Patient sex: M
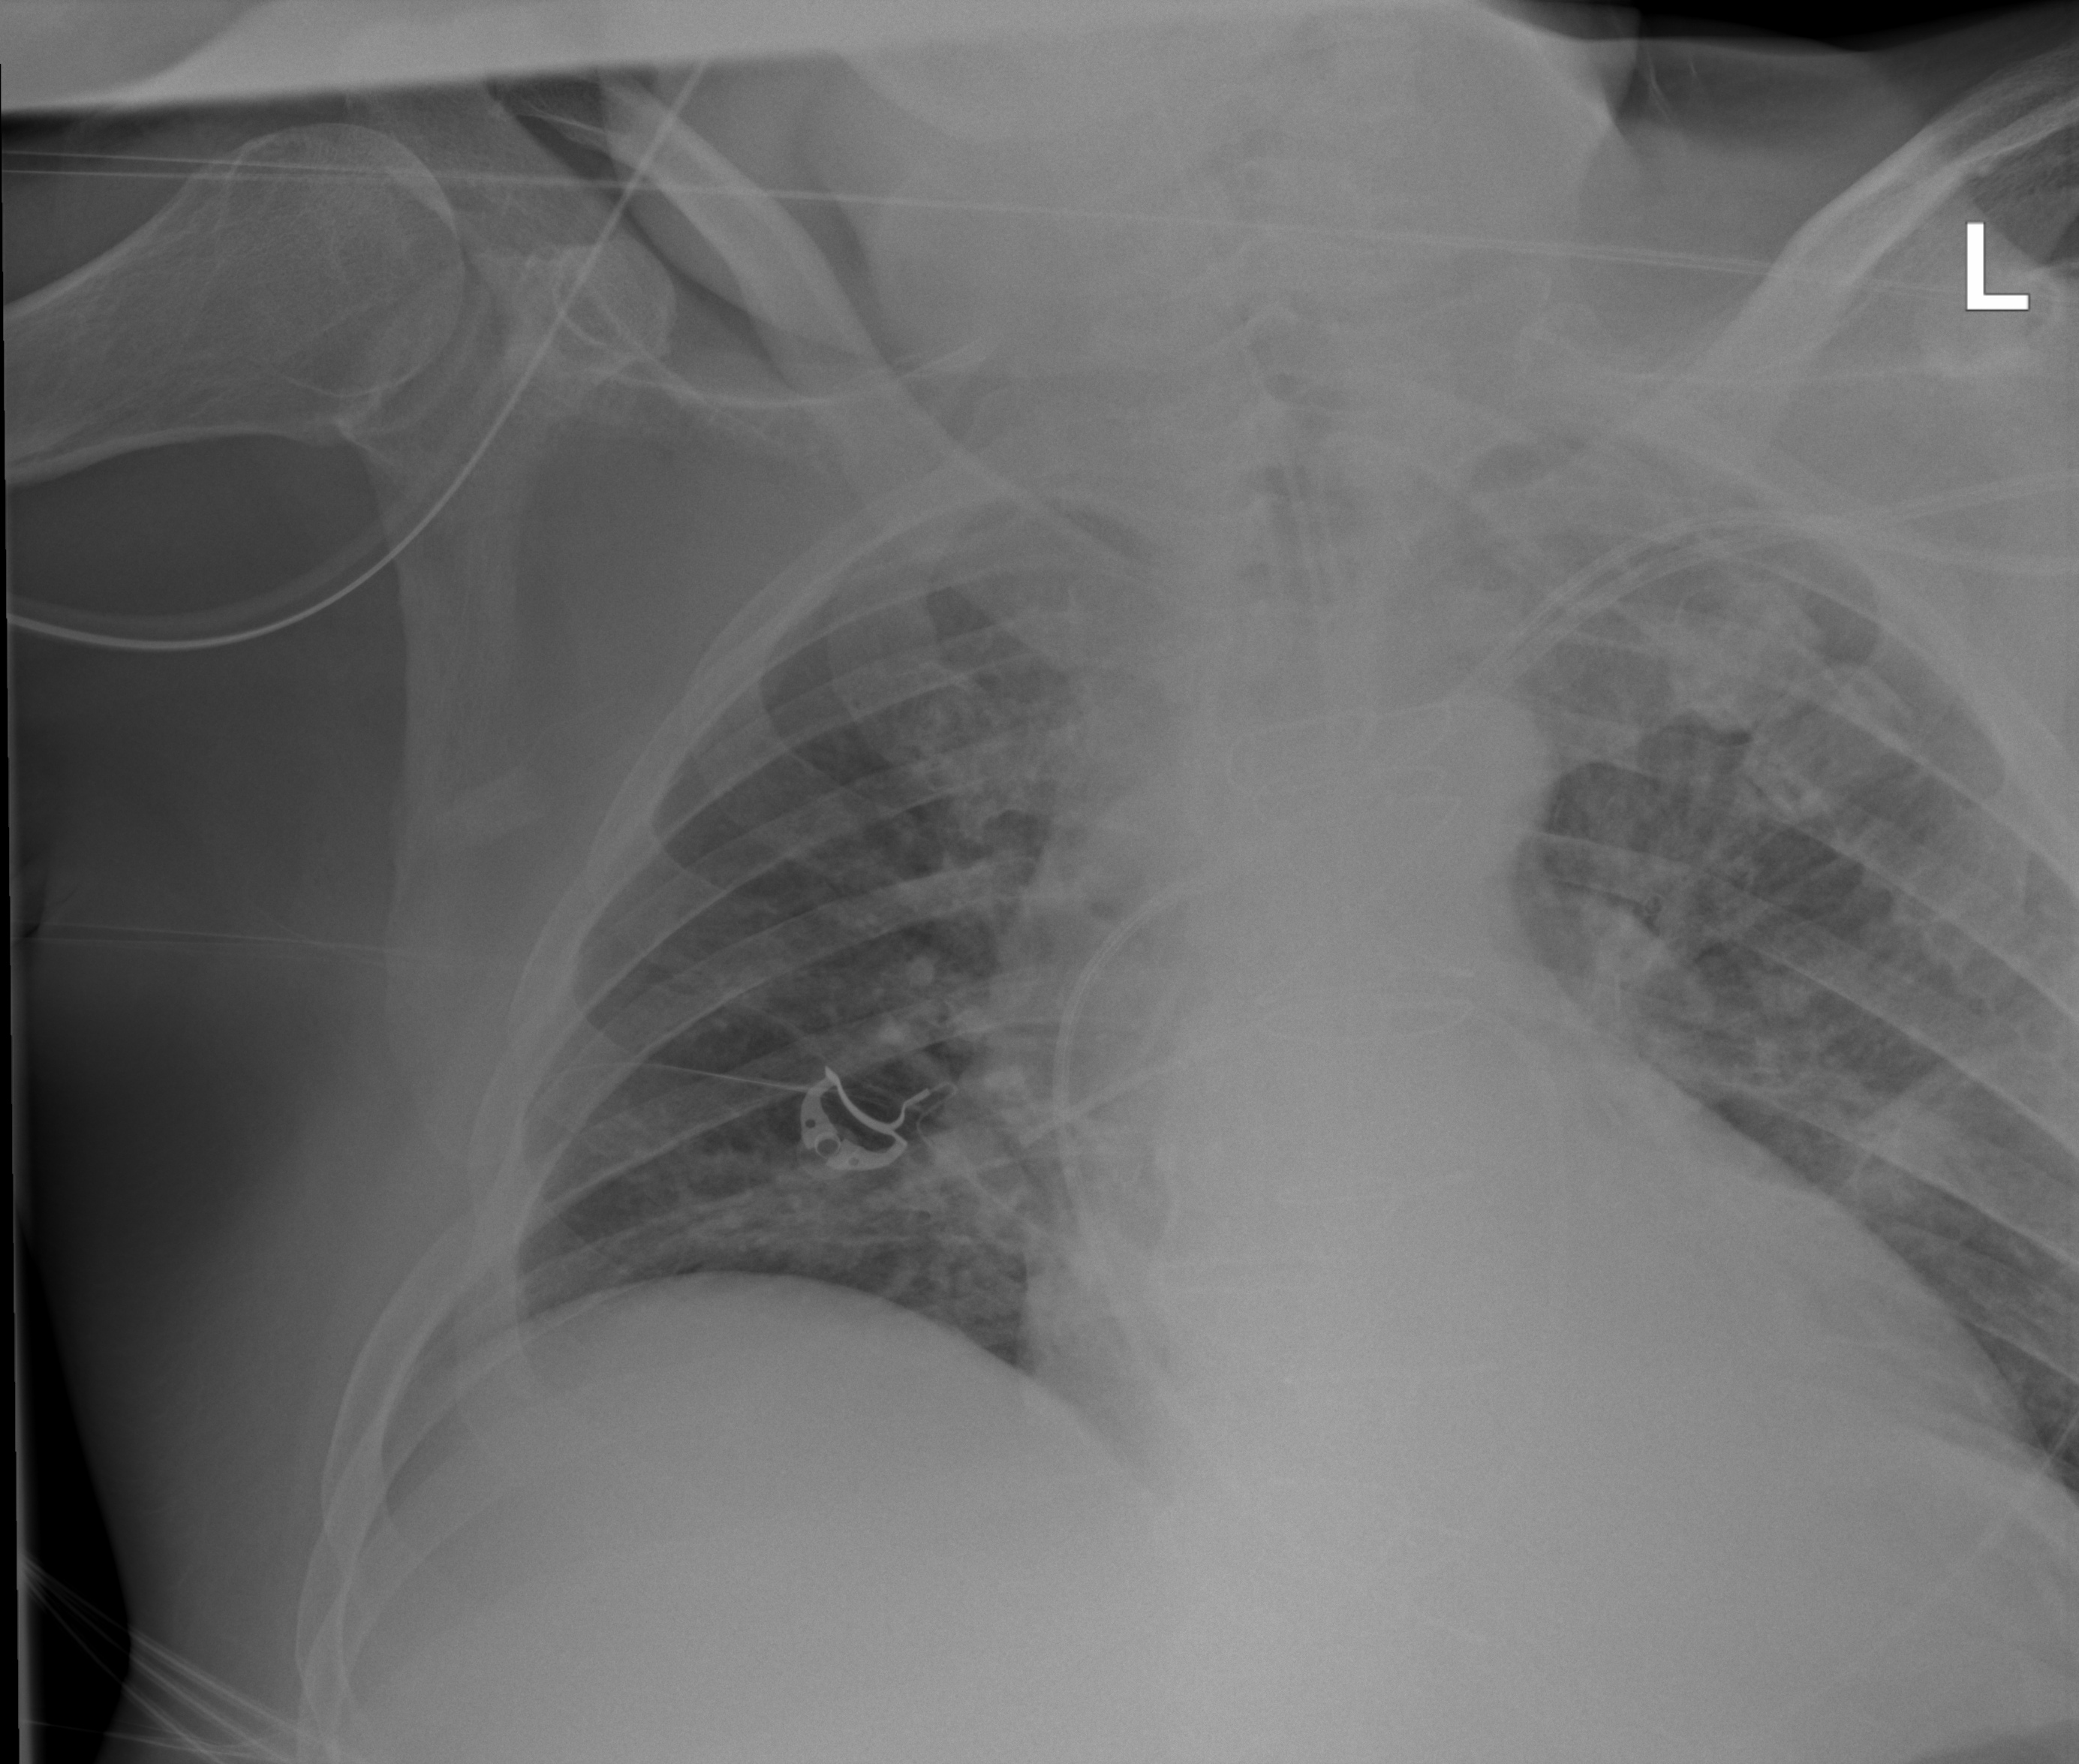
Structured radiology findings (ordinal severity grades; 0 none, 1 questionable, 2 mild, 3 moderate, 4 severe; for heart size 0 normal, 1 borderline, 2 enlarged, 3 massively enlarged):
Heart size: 1
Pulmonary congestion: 3
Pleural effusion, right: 0
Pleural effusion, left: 0
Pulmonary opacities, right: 0
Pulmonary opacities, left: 2
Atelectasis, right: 0
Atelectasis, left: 2